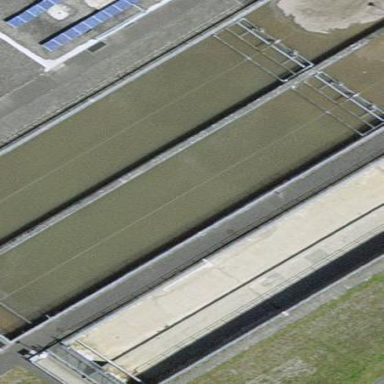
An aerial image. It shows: Body of wastewater.